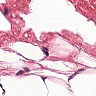
Metastatic tissue present: no